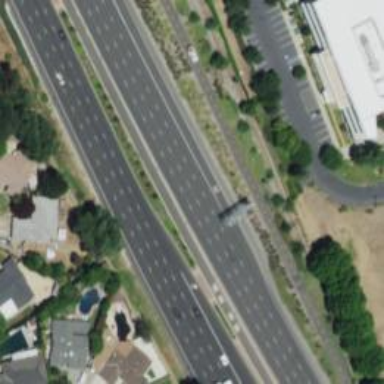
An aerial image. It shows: Busway road.